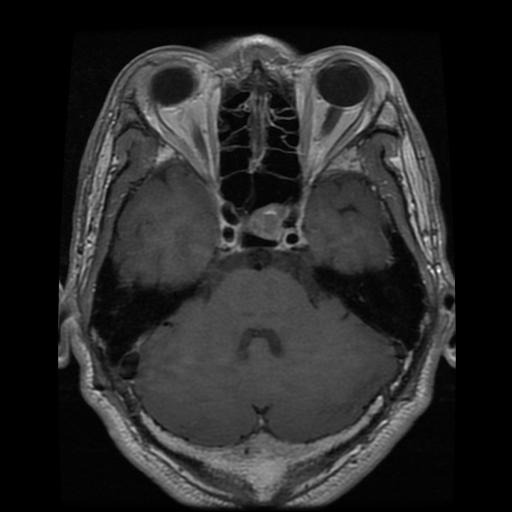
Label: pituitary